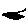
Label: square